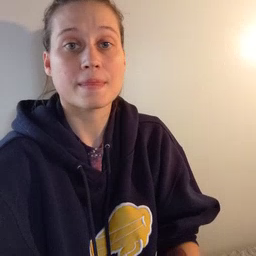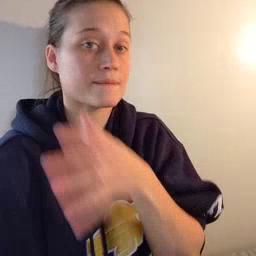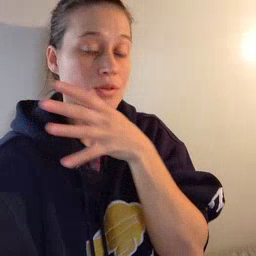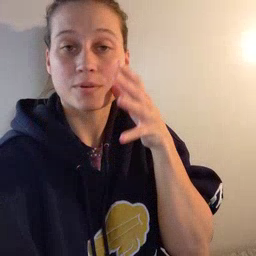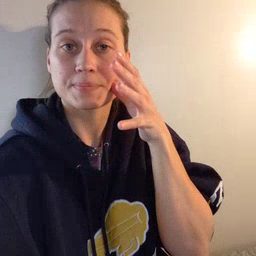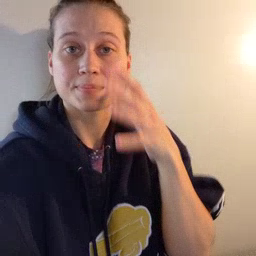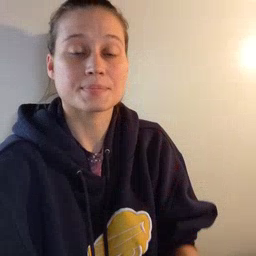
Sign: farm